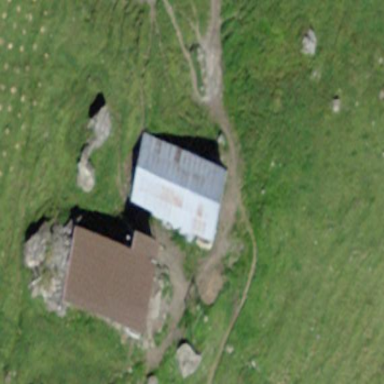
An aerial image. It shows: Farm auxiliary building.